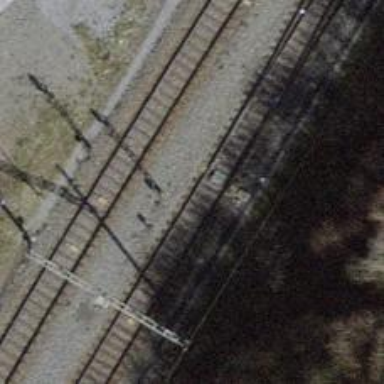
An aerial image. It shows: Railway switch.